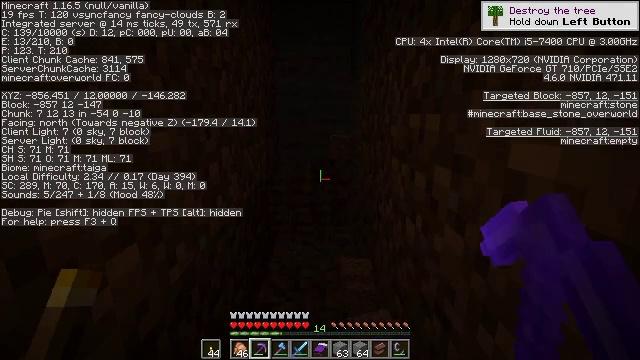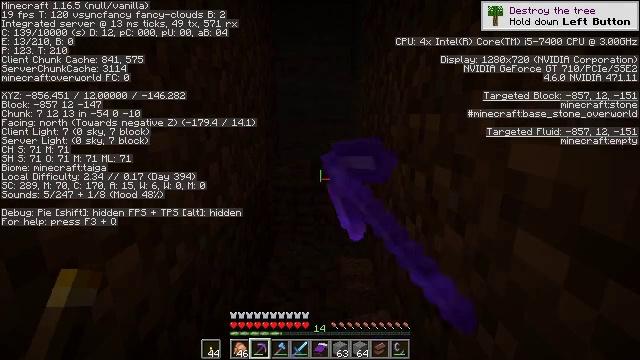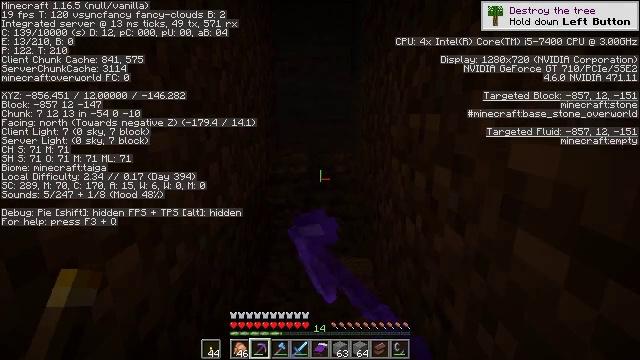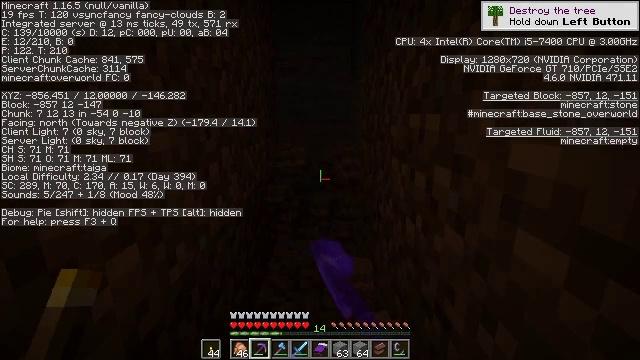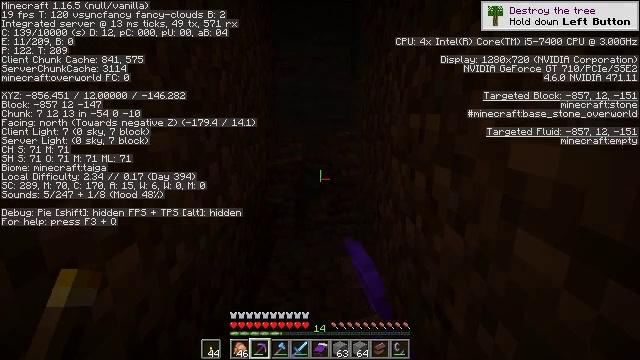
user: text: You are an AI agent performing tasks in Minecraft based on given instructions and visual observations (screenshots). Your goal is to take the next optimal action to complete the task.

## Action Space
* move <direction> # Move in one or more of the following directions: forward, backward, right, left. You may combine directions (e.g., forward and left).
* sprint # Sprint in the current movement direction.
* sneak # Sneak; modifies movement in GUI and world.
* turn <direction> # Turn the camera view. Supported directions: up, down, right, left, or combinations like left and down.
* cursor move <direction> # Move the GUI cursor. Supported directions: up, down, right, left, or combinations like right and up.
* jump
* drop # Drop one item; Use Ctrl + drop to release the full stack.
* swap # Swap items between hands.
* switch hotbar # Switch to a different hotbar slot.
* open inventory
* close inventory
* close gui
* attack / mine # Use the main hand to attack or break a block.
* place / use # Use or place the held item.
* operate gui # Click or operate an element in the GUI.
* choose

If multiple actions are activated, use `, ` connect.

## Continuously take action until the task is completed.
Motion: motion action
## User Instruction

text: Mine dirt from the ground.
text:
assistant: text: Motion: attack / mine
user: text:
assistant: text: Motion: attack / mine
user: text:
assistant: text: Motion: attack / mine
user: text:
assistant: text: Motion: attack / mine
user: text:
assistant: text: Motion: attack / mine